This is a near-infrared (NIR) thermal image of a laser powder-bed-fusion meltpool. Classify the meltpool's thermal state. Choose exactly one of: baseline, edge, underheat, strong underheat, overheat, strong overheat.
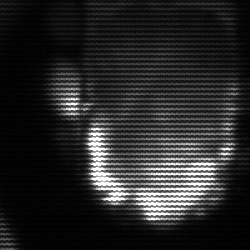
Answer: baseline